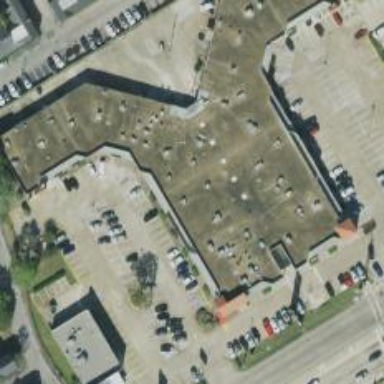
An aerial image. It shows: Retail building.